Field crop: maize
Growth stage: 2
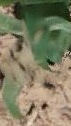
Species: maize